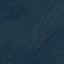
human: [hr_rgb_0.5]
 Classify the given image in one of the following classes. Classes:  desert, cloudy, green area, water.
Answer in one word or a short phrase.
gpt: green area